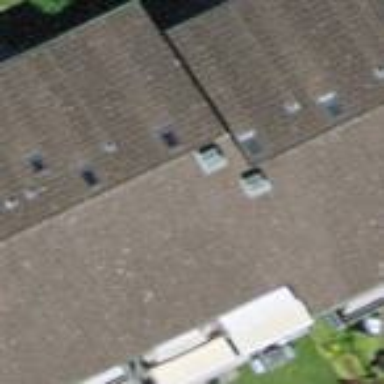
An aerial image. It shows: Terrace building.